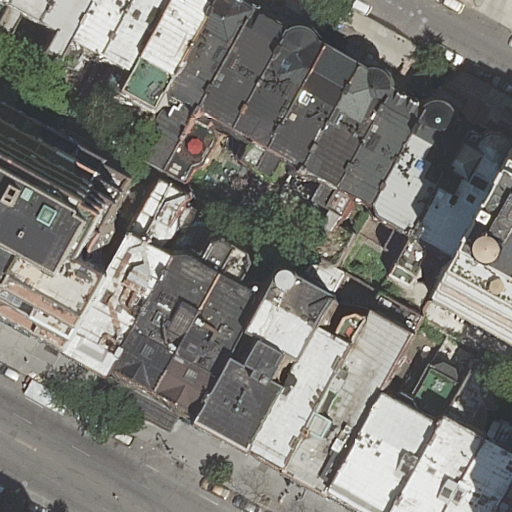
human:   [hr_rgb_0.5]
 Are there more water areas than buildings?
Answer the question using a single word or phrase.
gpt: no

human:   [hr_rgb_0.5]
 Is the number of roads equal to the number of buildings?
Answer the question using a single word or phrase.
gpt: no

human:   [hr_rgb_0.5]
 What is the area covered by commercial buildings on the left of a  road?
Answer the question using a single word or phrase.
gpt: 0m2

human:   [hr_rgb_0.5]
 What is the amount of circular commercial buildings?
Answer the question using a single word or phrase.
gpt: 0

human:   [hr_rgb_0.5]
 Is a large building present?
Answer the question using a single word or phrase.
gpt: yes

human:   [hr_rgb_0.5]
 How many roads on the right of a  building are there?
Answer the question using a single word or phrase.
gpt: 1

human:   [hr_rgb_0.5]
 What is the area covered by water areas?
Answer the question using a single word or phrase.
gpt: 0m2

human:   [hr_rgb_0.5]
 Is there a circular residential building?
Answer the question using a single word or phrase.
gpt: no

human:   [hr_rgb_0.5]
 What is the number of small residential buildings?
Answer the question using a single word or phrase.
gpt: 7

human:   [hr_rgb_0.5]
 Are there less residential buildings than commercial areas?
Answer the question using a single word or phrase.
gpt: no

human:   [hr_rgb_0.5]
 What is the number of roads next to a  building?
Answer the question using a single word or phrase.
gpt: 2

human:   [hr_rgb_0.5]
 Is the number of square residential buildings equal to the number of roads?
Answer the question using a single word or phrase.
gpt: no

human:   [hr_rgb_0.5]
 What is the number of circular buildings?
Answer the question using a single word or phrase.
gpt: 0

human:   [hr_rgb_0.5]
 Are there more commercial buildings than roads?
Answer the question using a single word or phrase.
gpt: no

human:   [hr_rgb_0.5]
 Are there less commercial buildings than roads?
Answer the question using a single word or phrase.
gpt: yes

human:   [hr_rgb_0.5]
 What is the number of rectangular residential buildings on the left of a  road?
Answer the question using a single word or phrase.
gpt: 8

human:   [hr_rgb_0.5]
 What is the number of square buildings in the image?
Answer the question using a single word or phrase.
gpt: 0

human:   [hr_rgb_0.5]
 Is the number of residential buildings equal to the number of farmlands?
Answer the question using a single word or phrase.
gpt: no

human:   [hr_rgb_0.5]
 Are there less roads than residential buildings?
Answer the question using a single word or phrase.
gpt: yes

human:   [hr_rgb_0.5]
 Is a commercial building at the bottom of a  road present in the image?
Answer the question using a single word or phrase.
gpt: no

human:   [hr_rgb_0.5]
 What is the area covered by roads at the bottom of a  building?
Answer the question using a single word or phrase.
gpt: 0m2

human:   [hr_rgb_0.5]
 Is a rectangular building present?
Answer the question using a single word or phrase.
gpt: yes

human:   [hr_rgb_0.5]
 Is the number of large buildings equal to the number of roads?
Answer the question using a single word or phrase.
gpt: no

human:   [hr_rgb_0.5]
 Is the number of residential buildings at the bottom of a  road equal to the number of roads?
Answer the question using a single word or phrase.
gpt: no

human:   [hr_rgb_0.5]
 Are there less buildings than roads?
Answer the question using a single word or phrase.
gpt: no

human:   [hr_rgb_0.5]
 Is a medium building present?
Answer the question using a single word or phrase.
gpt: yes

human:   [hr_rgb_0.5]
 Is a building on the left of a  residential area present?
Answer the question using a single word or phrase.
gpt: no

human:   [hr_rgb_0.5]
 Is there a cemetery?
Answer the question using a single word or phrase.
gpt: no

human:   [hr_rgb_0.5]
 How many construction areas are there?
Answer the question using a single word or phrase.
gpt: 0

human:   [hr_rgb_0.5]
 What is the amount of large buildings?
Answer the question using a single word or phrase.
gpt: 3

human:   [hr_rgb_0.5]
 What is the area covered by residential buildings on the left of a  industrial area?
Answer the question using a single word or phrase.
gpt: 0m2

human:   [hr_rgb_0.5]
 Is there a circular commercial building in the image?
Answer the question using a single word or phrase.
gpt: no

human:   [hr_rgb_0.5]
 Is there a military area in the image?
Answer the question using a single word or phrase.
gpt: no

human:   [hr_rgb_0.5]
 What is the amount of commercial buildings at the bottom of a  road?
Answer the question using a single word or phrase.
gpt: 0

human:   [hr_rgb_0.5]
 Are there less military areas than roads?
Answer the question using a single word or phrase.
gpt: yes

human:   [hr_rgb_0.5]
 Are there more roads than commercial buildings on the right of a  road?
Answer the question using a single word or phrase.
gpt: yes